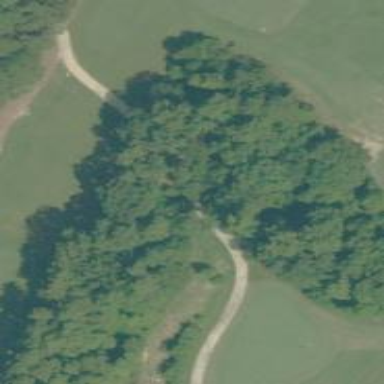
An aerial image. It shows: Path used for both walking and golf.